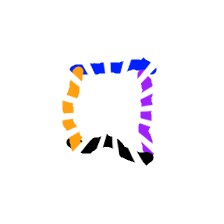
Shape: square